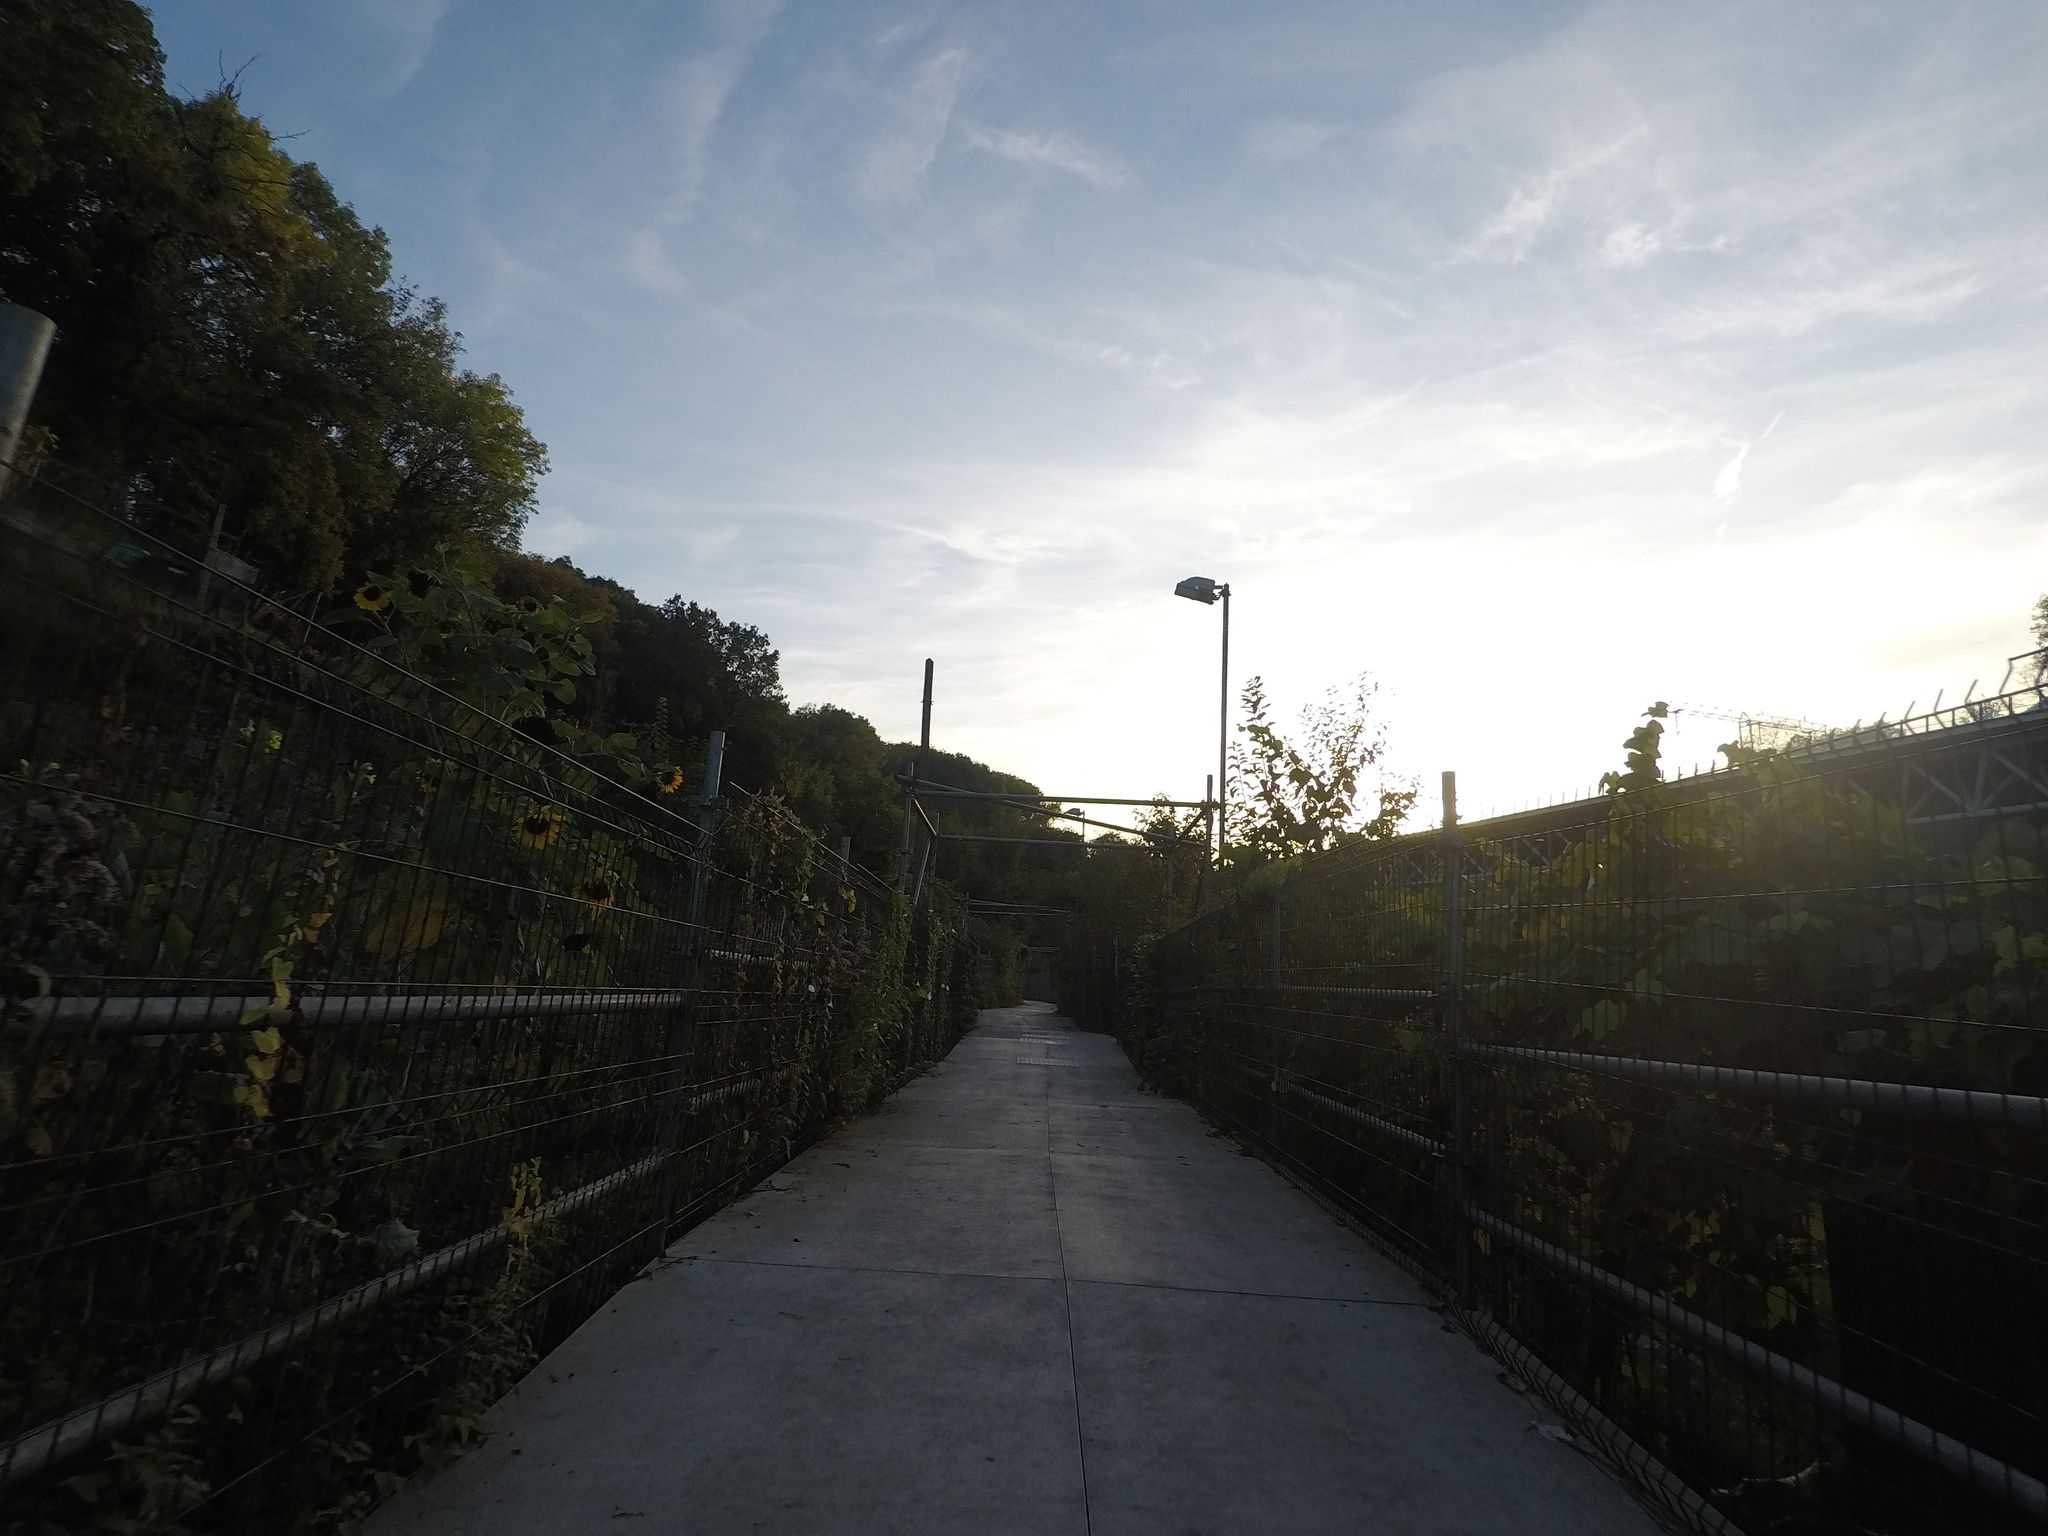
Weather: clear
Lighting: day
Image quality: good
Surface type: walking surface
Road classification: path
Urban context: urban centre
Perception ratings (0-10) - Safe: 1.51, Lively: 3.44, Beautiful: 7.73, Boring: 4.23, Depressing: 3.37, Wealthy: 3.05